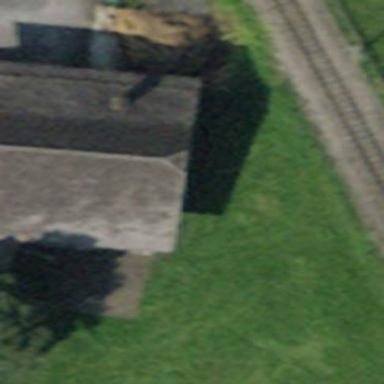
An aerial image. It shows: Barn.